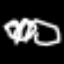
Label: octagon